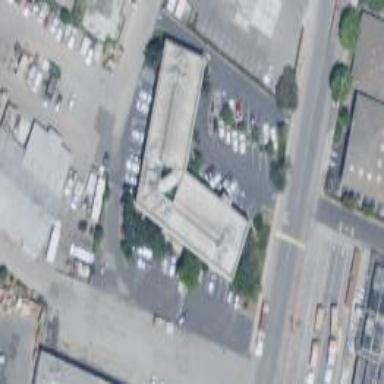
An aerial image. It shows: Commercial building.